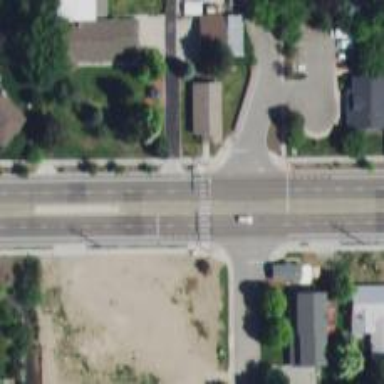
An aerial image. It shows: Asphalt footway with uncontrolled zebra crossing.